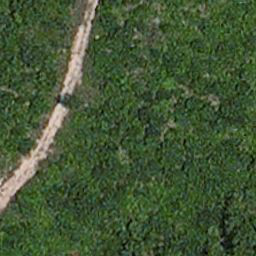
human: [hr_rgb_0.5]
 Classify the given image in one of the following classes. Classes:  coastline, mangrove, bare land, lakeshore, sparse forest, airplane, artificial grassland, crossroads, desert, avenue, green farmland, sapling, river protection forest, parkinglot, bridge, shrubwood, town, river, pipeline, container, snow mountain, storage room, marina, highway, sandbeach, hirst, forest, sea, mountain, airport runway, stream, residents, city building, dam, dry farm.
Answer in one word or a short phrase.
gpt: avenue